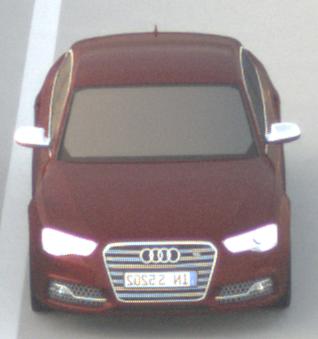
Make: Audi
Model: S5
Detailed model: F5
Model produced from: 2016
Model produced until: 2019
Doors: 2
Color: red
Road condition: dry road
Daytime: sunrise or sunset
Contrast: low contrast